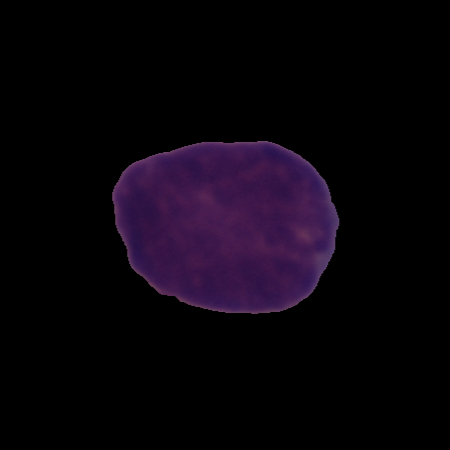
Label: cancer